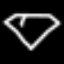
Label: diamond